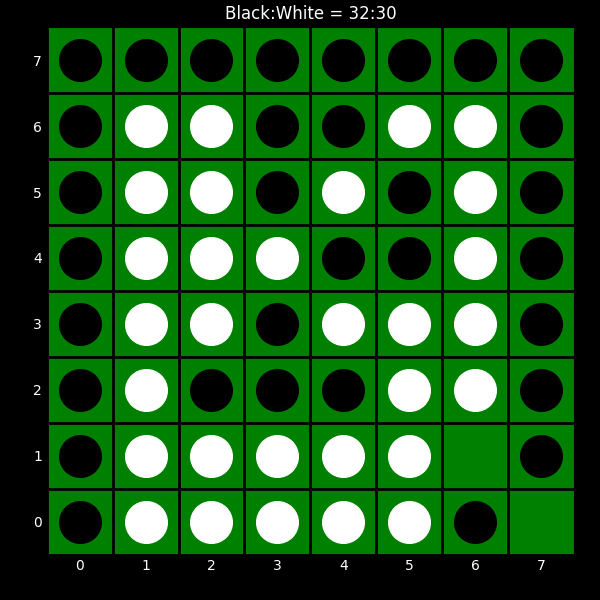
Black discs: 32
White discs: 30